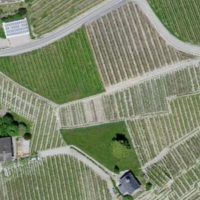
EUNIS habitat code: 40
Species observed at this site:
Euscorpius italicus
Cydonia oblonga